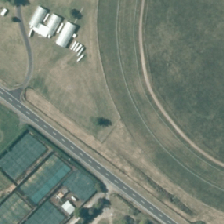
Land cover: urban_parkland